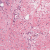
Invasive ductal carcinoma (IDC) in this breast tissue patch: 0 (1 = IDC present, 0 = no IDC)